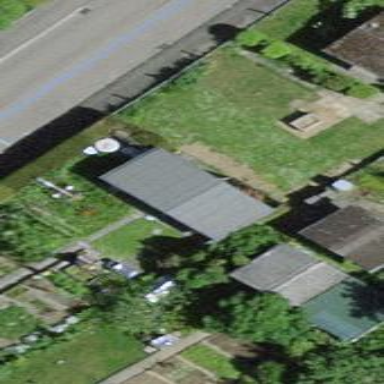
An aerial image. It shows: Allotment house.